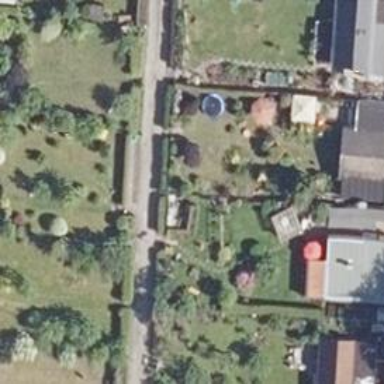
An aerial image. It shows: Plot in the allotments.